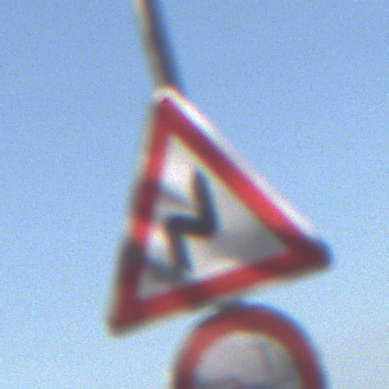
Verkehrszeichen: DoppelkurveRechts
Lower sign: VerbotUeberholenEinspurigeFahrzeuge
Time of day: MorningAfternoon
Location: Outdoor (Nature)
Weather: Clear
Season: NotSpecified
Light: Natural